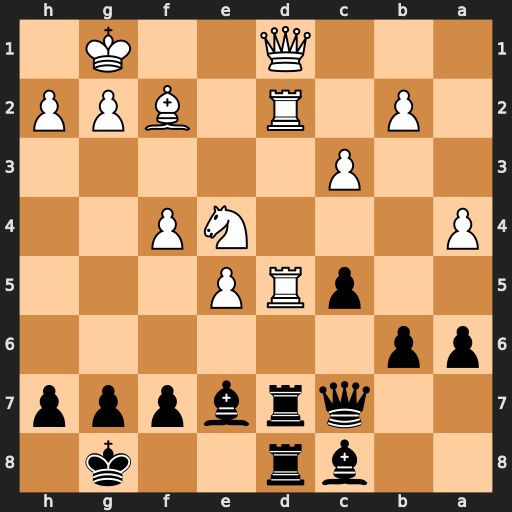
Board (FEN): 2br2k1/2qrbppp/pp6/2pRP3/P3NP2/2P5/1P1R1BPP/3Q2K1
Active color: b
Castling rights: -
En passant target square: -
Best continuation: Rxd5 Rxd5 Rxd5 Qxd5 Bb7